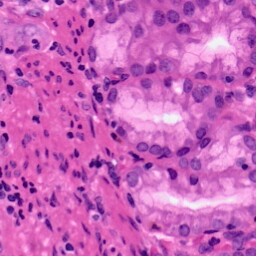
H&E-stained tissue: Pancreatic